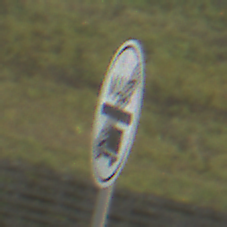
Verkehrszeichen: EndeMautpflicht
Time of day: SunriseSunset
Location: Outdoor (Nature)
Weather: PartlyCloudy
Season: NotSpecified
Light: Natural